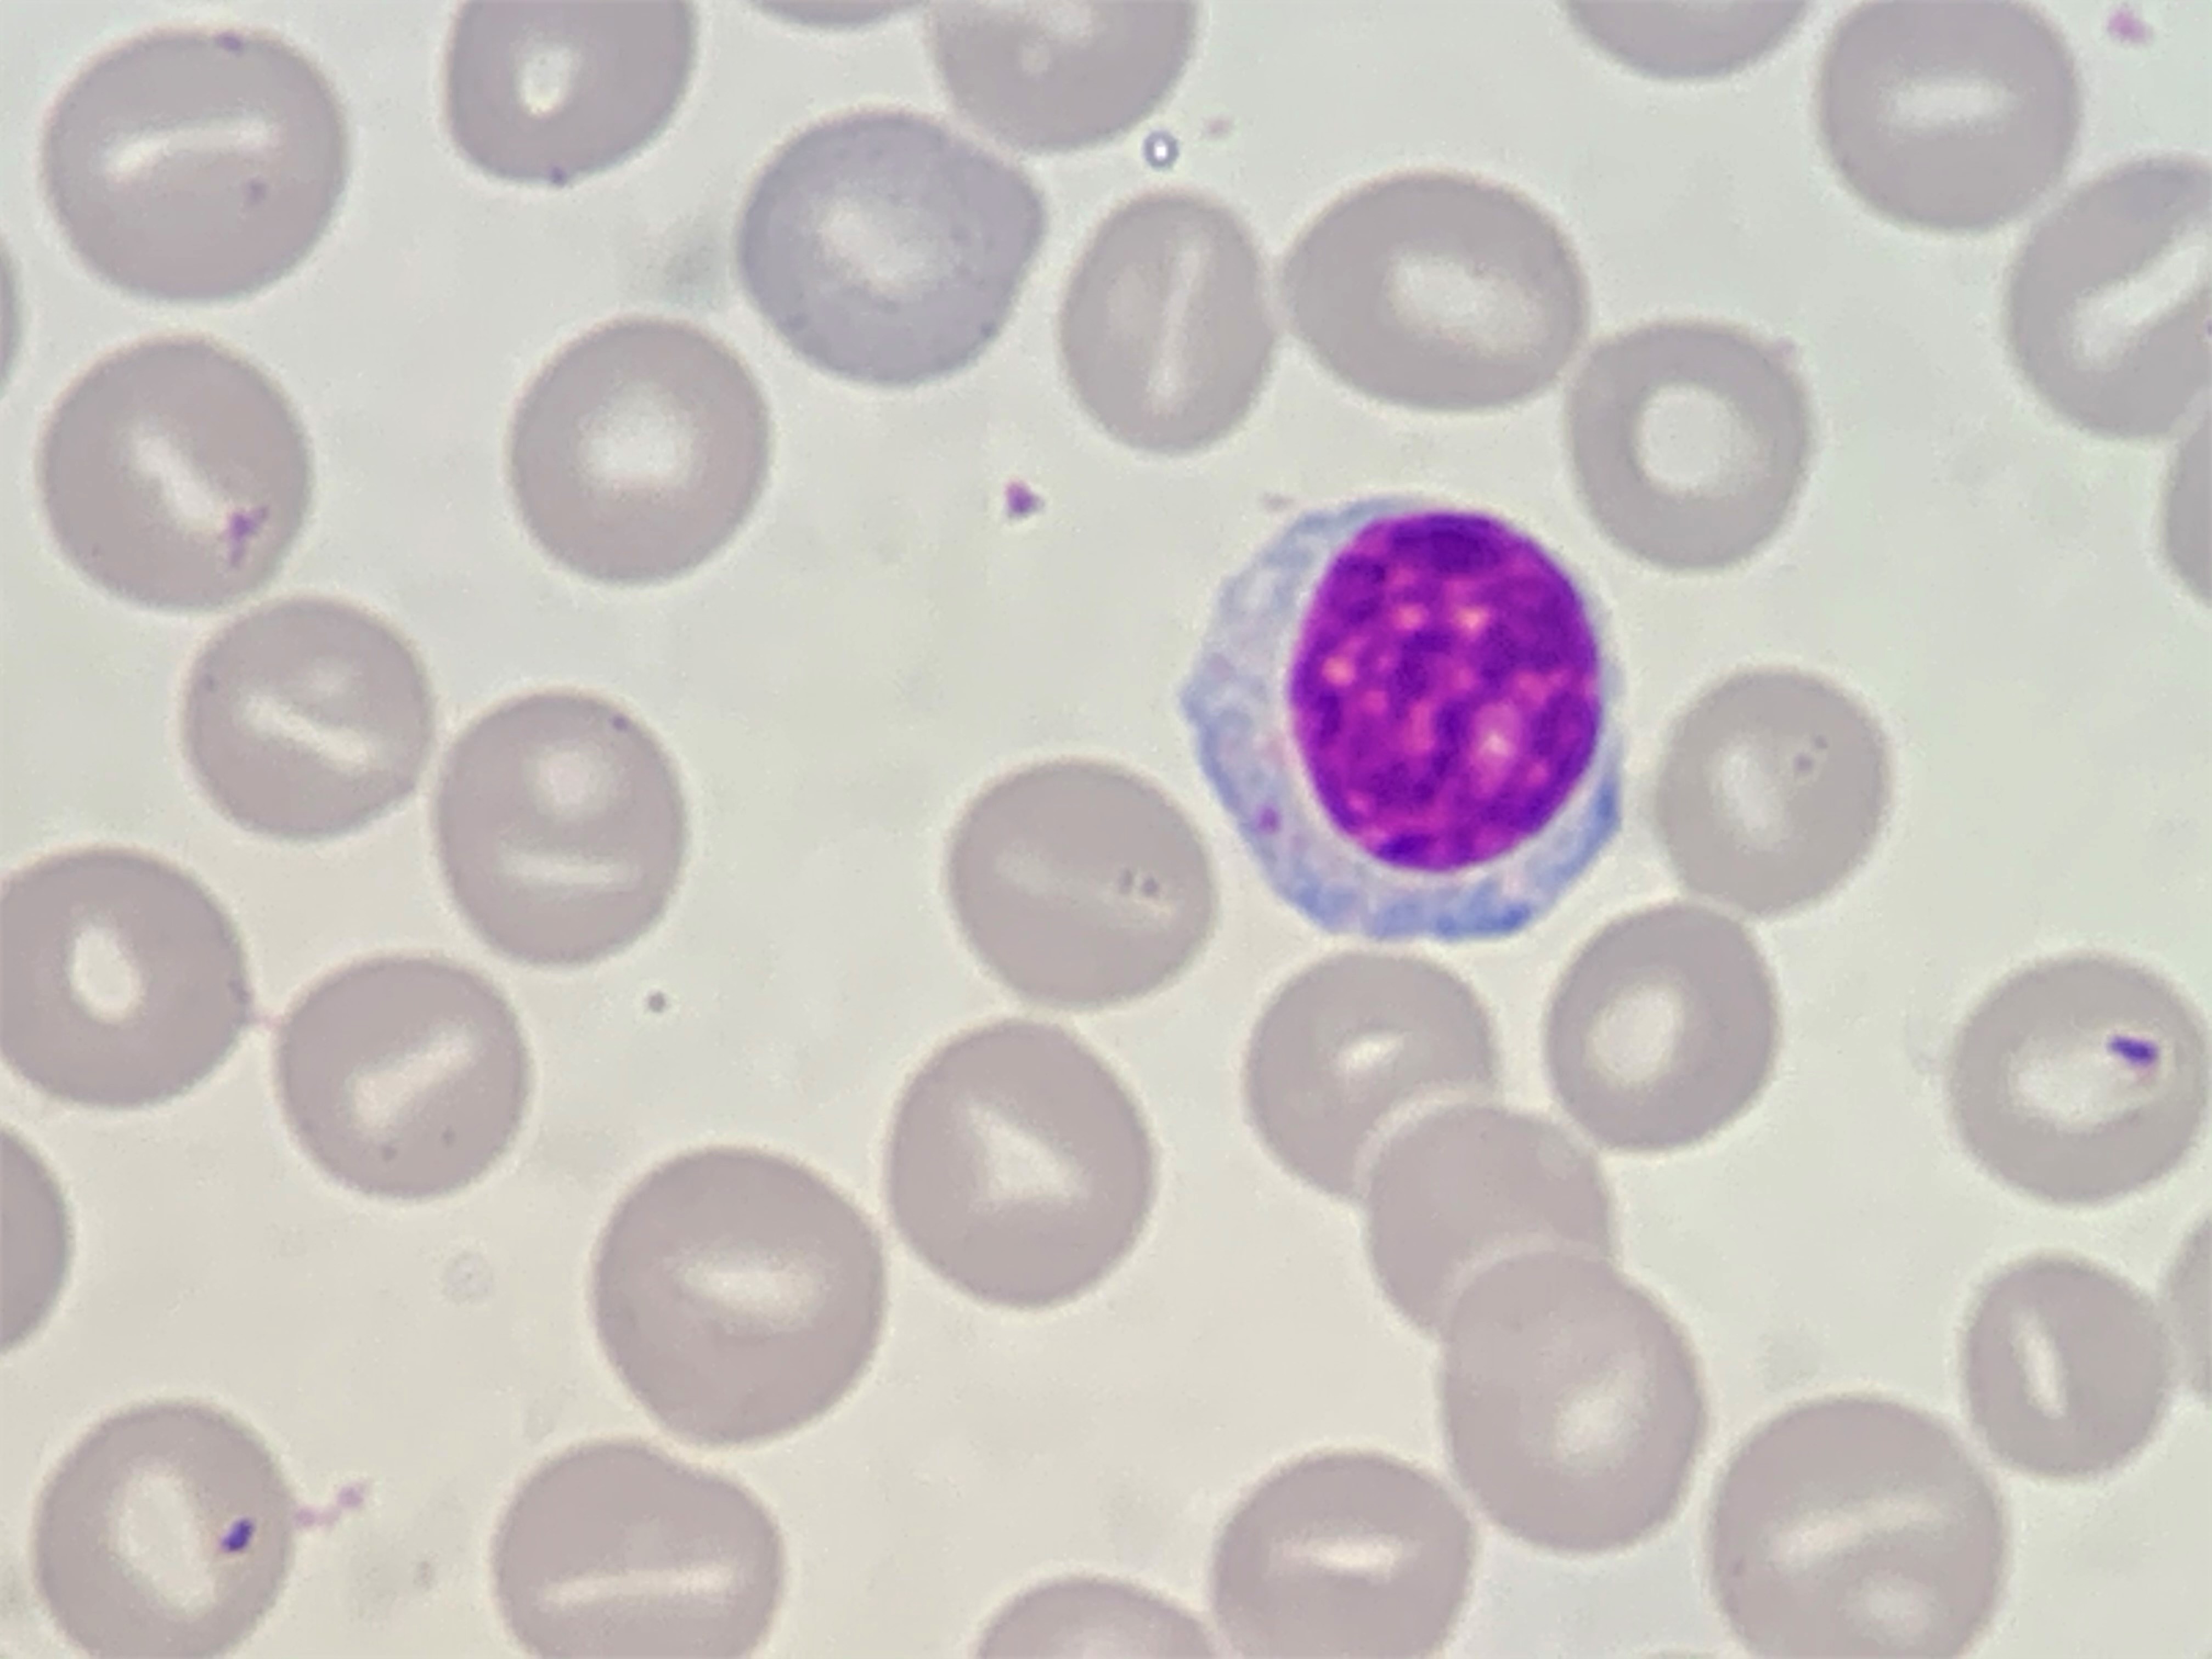
Cell type: LYMPHOCYTES